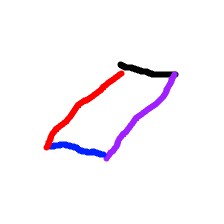
Shape: parallelogram